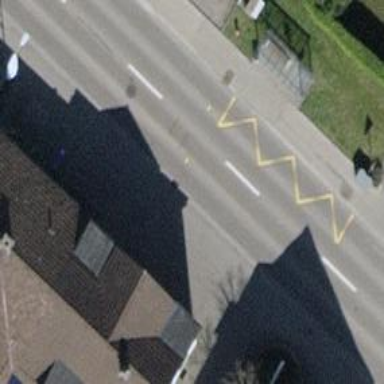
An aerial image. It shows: Public transport stop position.